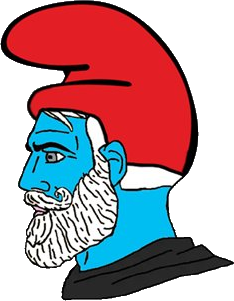
Label: 4_Yes_Chad